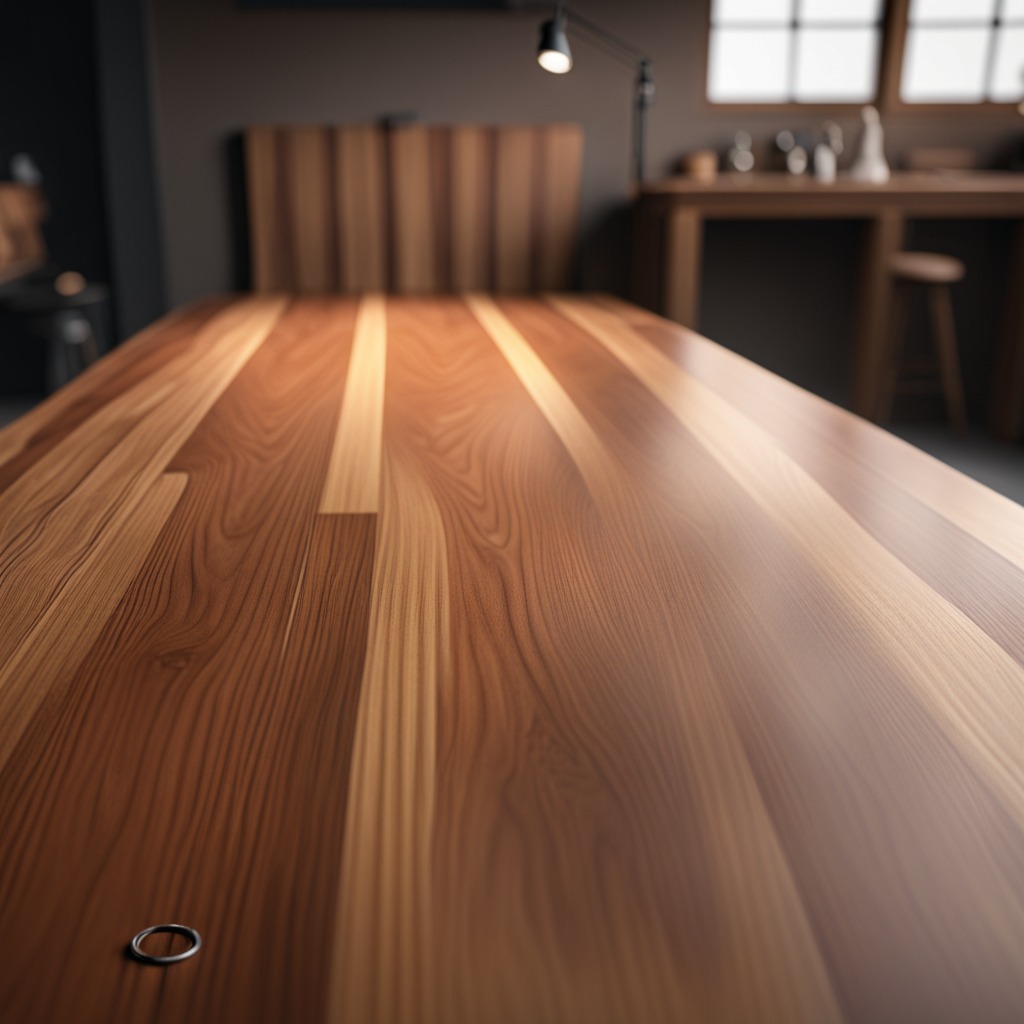
A rubber O-ring lies on the wooden table.